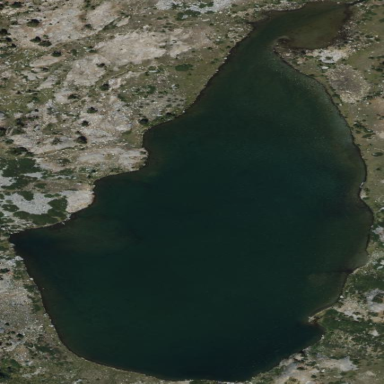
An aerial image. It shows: Serene lake.